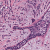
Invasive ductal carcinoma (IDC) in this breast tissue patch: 1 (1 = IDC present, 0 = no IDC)